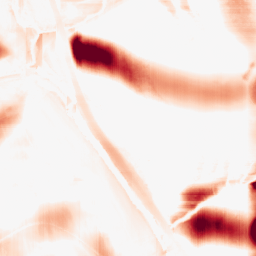
Category: morphological
Decomposition family: rolling_ball
Decomposition parameters: radius: 25
Upsampling method: sinc_blackman
Upsampling parameters: scale: 2
kernel_size: 16
Upsampling scale: 2